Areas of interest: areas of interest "Sport and cultural"
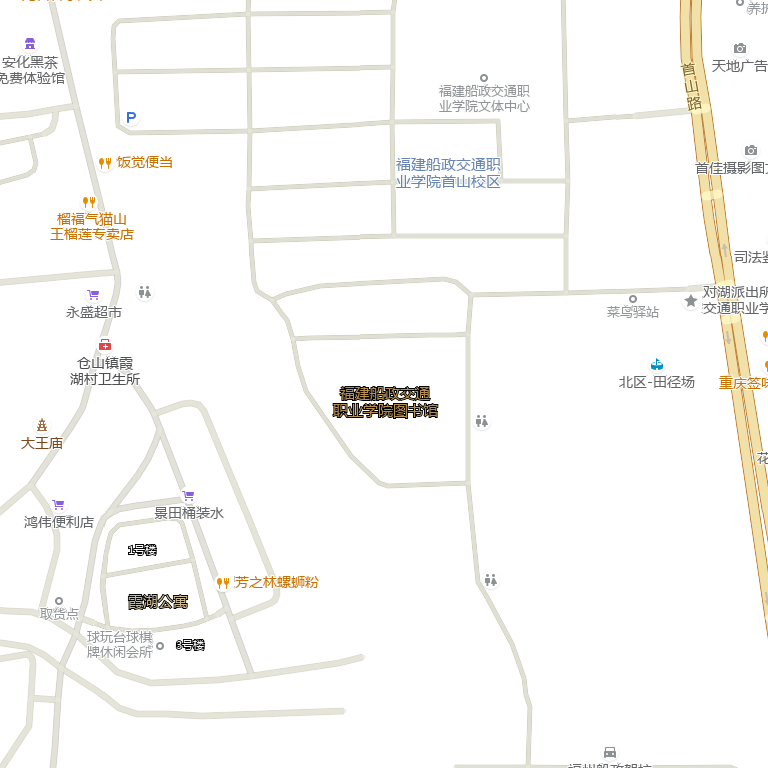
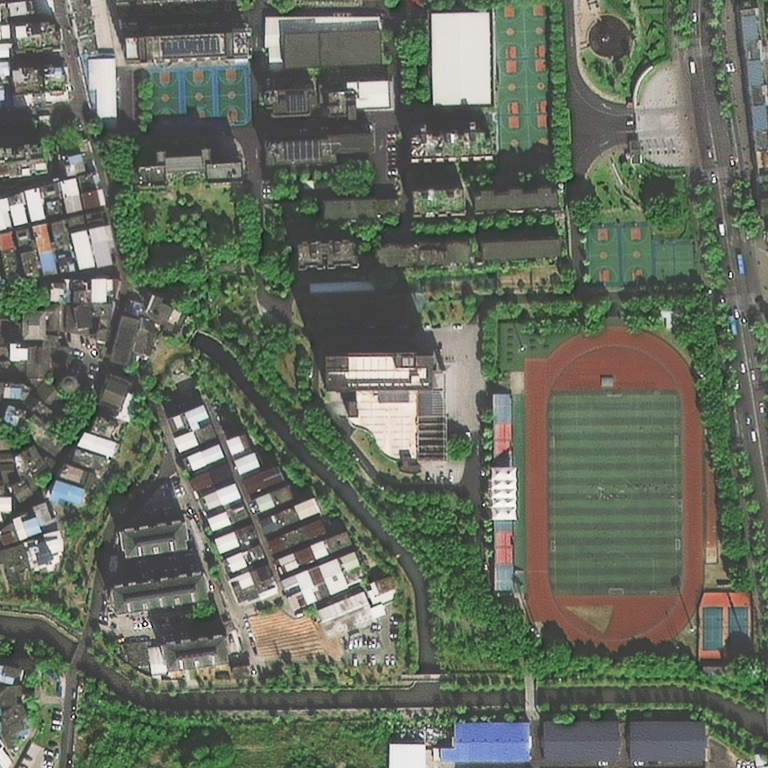